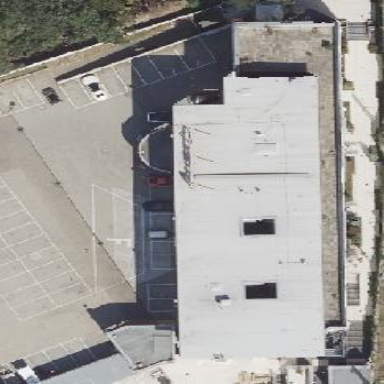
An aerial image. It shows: Commercial building.